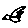
Label: bird